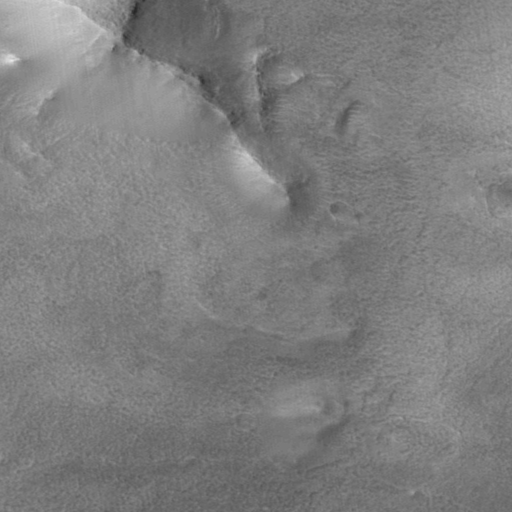
Classes present: Background